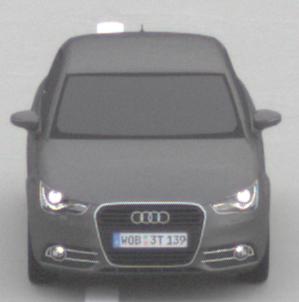
Make: Audi
Model: A1 Sportback 1.2 TFSI
Detailed model: A1 (8X) Sportback
Model produced from: 2012/03
Model produced until: 2014/11
Doors: 5
Color: gray
Road condition: dry road
Daytime: morning or afternoon
Contrast: low contrast